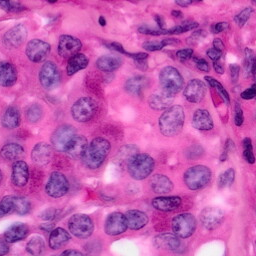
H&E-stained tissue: Pancreatic